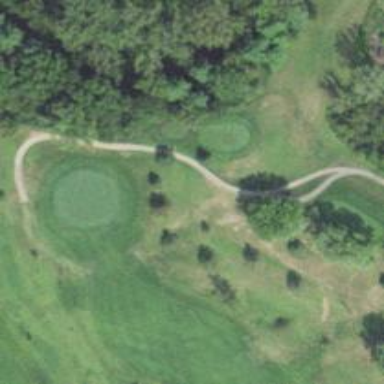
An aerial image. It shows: Path for golf carts.